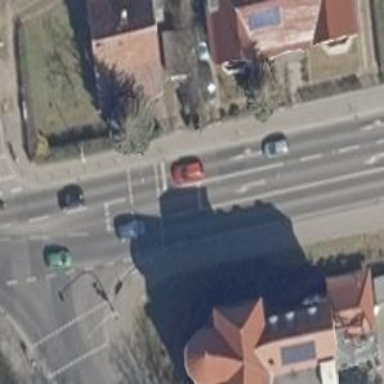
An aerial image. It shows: Road with traffic signals.